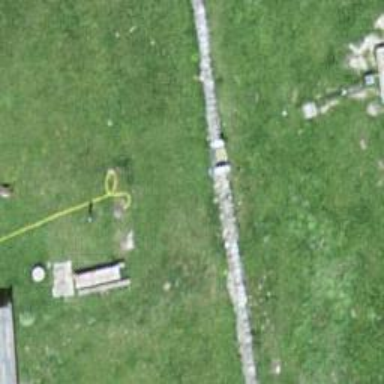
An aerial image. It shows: Dry stone wall barrier.